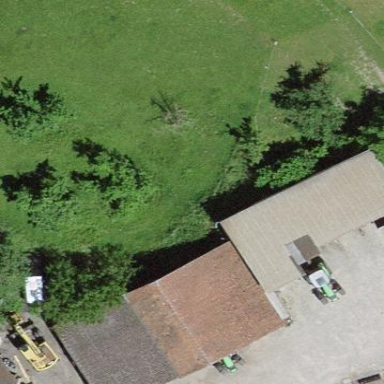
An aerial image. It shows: Barn.